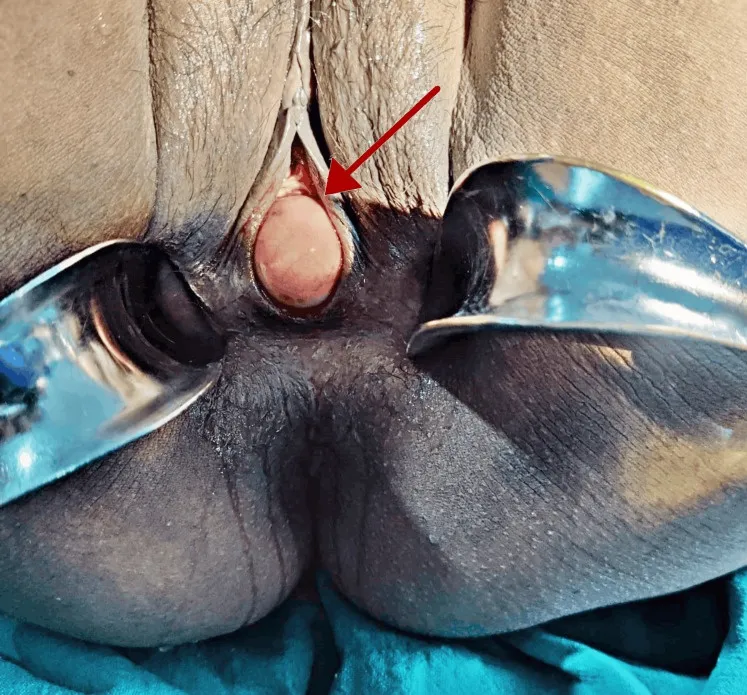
On speculum examination, a non-tender cystic enlargement seen covered by the vaginal mucosa extending from the vagina.
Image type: medical_photograph (skin_photograph)